An envelope spectrum derived from a bearing vibration measurement is shown; the reference markers locate BPFO, BPFI, BSF and FTF for this bearing geometry and shaft speed. What is the most likely bearing condition (normal, inner_race, outer_race, ball)?
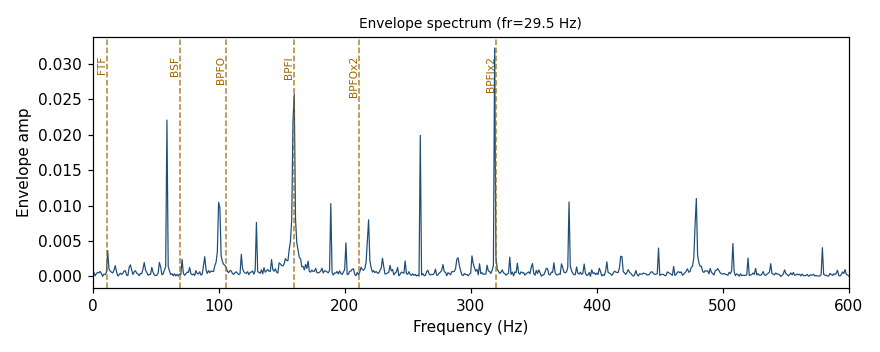
Answer: inner_race